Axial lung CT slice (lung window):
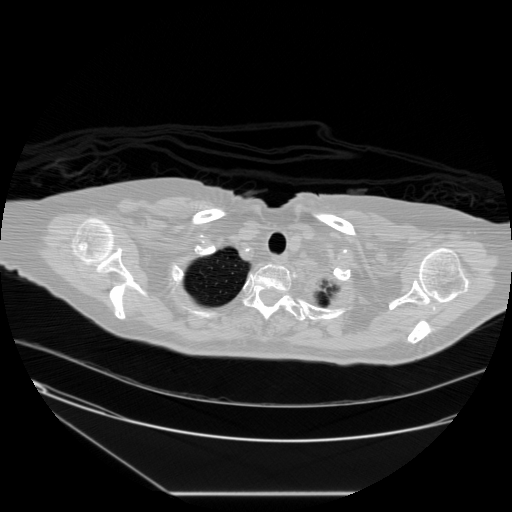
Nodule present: no